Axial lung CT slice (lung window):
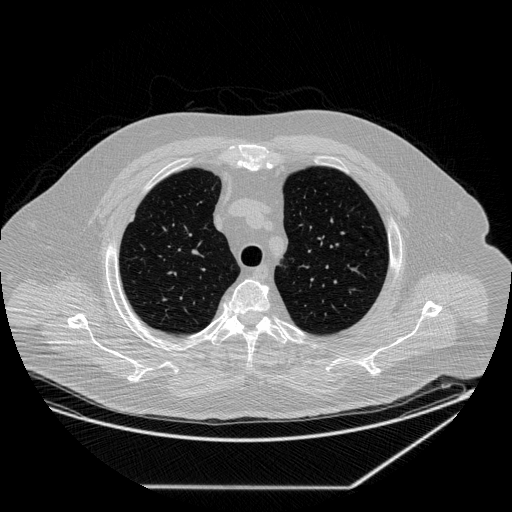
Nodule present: no